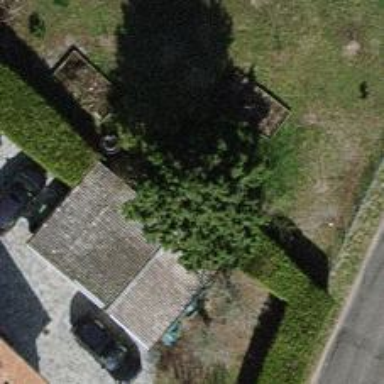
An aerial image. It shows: Garden adorned with trees.